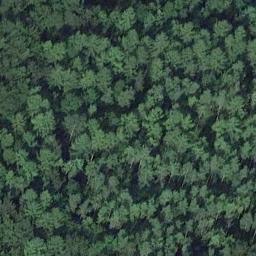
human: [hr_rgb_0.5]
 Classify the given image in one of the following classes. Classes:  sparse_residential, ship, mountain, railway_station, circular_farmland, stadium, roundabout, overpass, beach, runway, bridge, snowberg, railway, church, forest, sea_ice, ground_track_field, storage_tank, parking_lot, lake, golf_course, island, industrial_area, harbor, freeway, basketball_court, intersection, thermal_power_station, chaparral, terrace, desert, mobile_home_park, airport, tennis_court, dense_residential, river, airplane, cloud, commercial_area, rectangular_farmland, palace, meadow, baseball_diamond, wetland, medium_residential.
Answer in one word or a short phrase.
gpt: forest